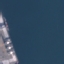
Label: SeaLake